Field crop: maize
Growth stage: 2
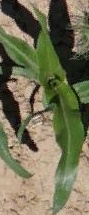
Species: maize